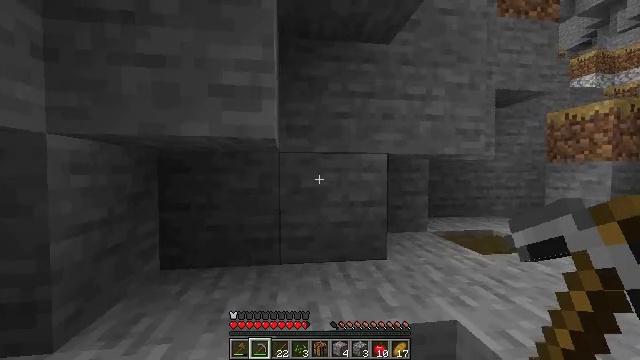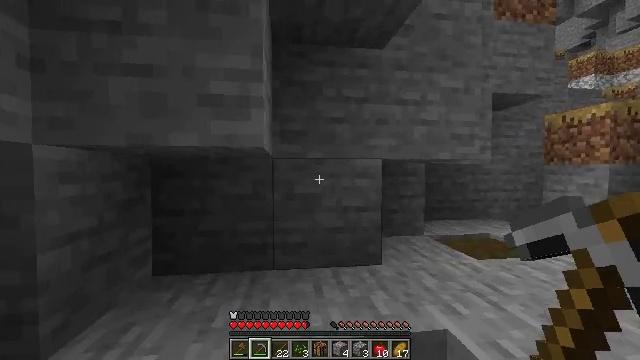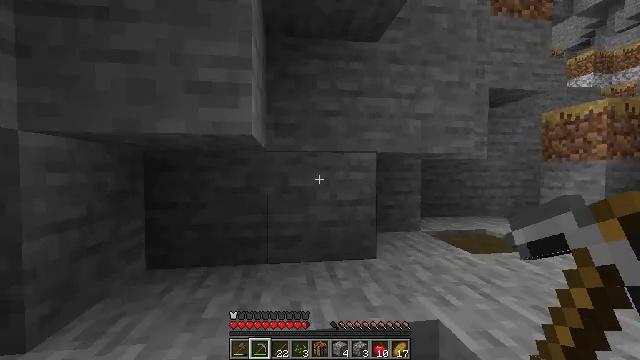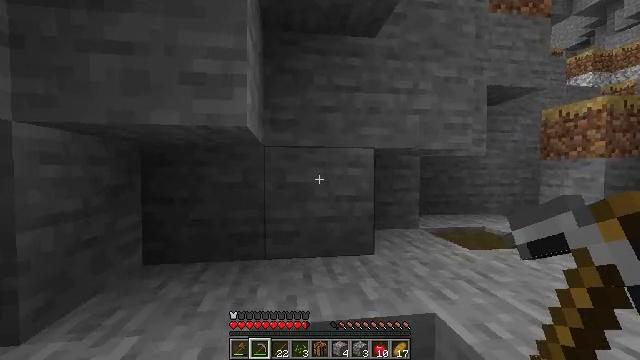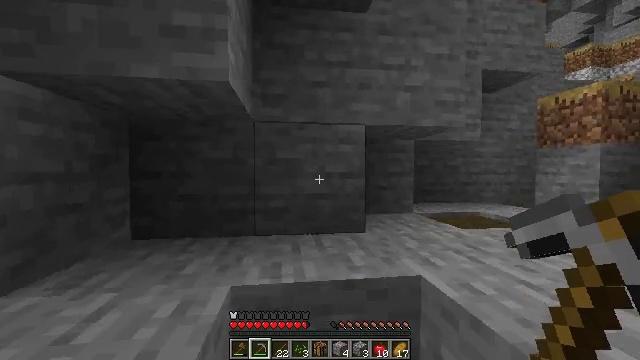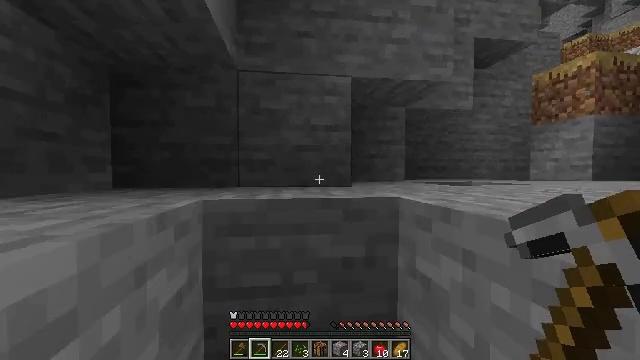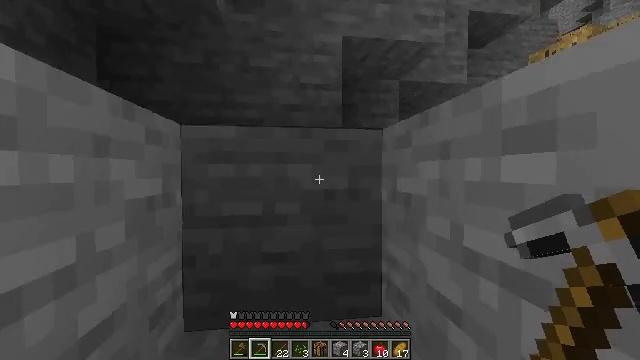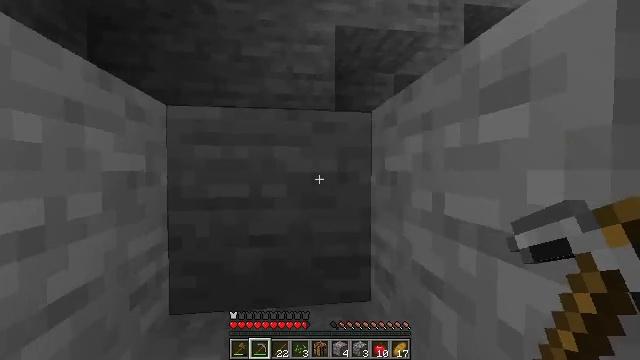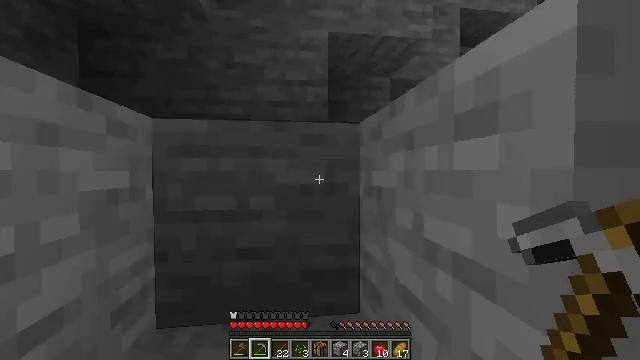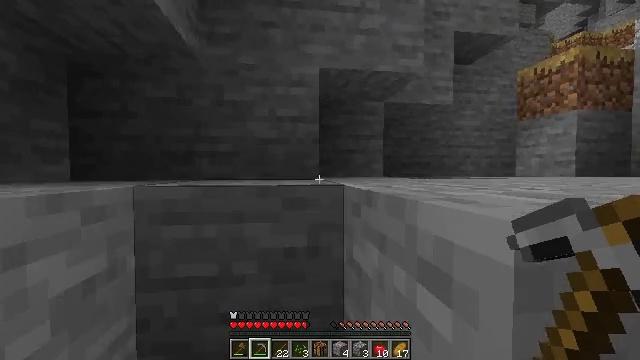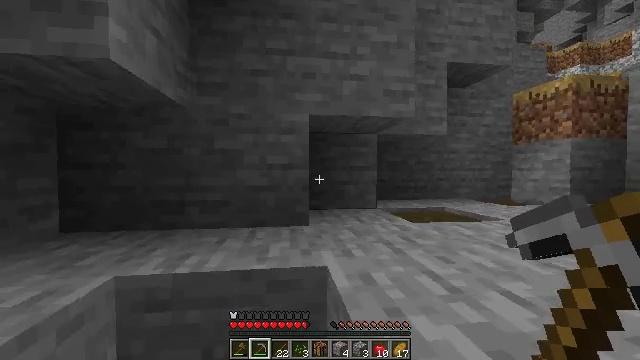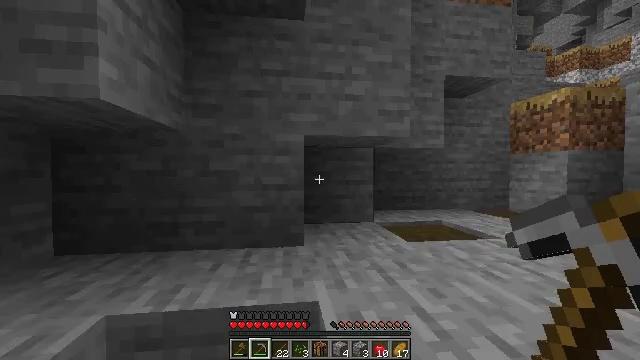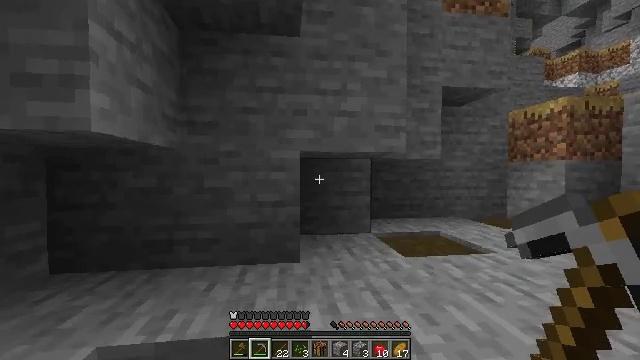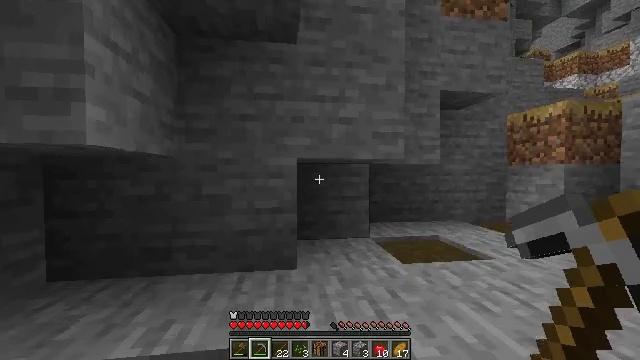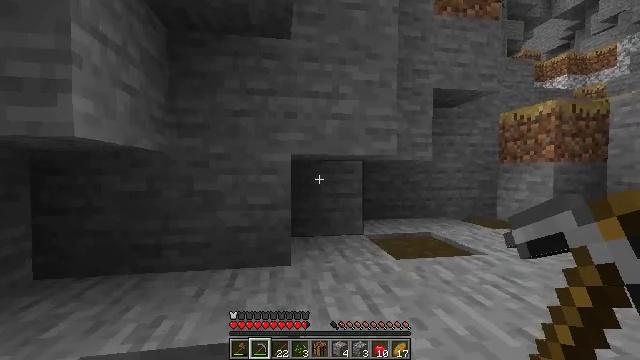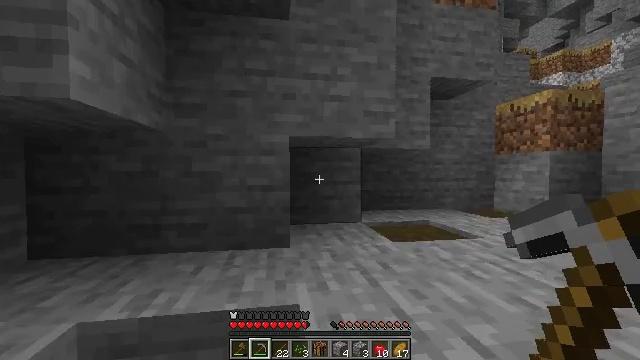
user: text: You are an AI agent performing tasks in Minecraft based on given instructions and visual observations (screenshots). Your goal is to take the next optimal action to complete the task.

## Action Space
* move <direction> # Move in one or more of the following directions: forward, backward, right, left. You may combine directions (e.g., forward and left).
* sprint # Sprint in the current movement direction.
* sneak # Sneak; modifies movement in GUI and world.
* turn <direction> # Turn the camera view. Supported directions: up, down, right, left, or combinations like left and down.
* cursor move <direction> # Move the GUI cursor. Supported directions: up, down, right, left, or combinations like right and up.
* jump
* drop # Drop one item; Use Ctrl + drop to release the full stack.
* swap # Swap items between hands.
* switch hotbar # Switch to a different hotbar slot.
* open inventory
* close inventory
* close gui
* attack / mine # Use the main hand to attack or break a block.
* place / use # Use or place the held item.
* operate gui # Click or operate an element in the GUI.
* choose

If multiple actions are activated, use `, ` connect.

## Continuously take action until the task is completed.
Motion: motion action
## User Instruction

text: Mine the grass path to create a new path.
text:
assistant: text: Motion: move forward and move right, jump
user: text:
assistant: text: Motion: move forward and move right, jump
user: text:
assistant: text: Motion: move forward and move right, jump
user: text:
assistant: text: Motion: move forward and move right
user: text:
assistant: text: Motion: move forward and move right
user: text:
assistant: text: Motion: move forward and move right
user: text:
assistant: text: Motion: move forward and move right
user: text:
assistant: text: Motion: move forward, jump
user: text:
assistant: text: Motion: move forward, jump
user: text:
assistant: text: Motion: move forward, jump
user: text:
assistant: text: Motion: move forward and move left, jump
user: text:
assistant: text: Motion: move forward and move left, jump
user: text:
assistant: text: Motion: move forward and move left
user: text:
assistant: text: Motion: move forward and move left, turn right
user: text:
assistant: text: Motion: move forward and move left
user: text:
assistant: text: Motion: move forward and move left, turn right
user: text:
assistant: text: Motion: move forward and move left
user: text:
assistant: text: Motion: move forward and move left
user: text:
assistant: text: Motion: move forward and move left
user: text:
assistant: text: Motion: move forward and move left, turn right and up
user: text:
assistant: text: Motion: move forward and move left, turn right and up
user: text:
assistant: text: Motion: move forward and move left, turn right, jump
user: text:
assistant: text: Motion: move forward, turn right, jump
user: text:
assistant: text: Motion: move forward, jump
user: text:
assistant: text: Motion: move forward, jump
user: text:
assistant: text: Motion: move forward and move left, jump
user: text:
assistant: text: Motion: move forward and move left
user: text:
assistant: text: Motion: move forward and move left
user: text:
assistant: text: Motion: move left
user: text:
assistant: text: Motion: move left